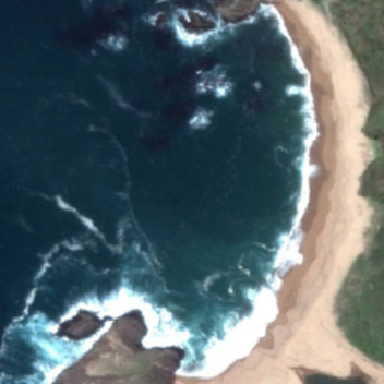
The yellow ribbon is between the green trees and the dark green ocean and the waves are white .